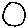
Label: circle